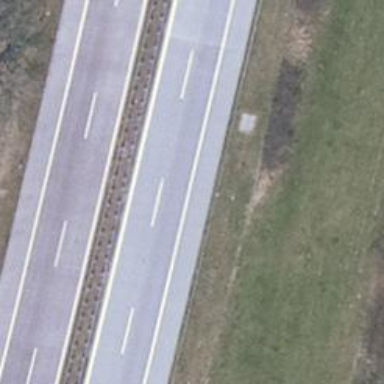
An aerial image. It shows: Asphalt motorway.